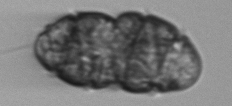
Label: Margalefidinium